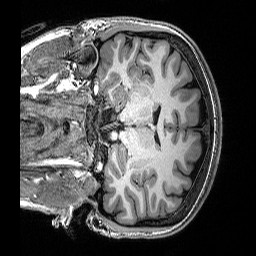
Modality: T1w
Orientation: coronal
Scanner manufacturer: siemens
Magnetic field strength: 3 T
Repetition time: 2.53 s
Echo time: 0.0033 s